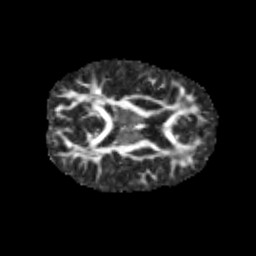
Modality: FA
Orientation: axial
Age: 13
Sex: male
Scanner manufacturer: siemens
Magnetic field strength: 3 T
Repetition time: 3.8 s
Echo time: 0.07 s